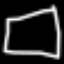
Label: square